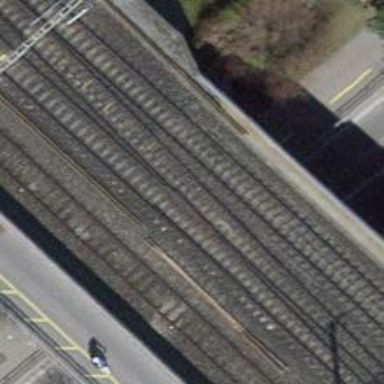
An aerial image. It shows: Bridge over railway with electrified contact lines.